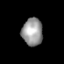
Tissue: prostate
Cell type: T cells
Senescence score: 0.8356
Nuclear area (px): 557
Mean DAPI intensity: 152.544